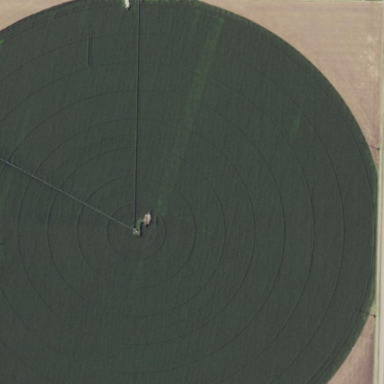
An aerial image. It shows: Farmland with pivot irrigation system.